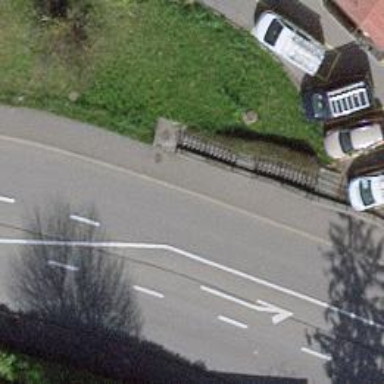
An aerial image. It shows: Set of steps on the road.